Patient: sex F, age 32
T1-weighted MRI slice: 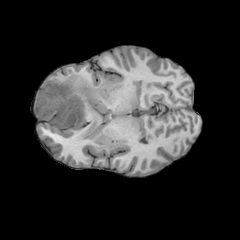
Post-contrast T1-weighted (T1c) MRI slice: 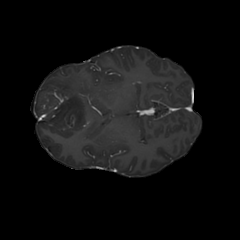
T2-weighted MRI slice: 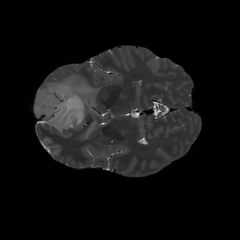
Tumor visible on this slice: yes
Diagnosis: Astrocytoma, IDH-mutant
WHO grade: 3